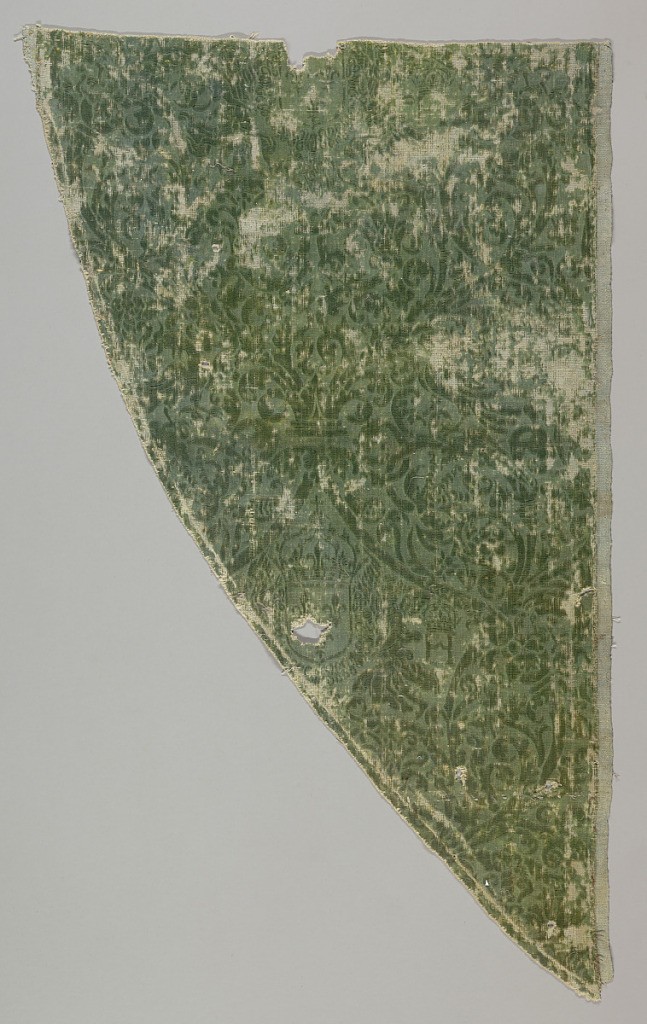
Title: Fragment
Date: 16th century
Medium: wool, linen Technique; supplementary warp froming pile in a plain weave foundation (velvet)
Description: Blue/green fabric stamped (embossed) with a pattern that indicates French royalty. Within cartouches of vines and birds a close-crowned sheild with three fleur-delys, On one side of the sheild are paired crescents (Diane de Poiters), on the other a close-crowned 'H' (Henri II).